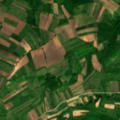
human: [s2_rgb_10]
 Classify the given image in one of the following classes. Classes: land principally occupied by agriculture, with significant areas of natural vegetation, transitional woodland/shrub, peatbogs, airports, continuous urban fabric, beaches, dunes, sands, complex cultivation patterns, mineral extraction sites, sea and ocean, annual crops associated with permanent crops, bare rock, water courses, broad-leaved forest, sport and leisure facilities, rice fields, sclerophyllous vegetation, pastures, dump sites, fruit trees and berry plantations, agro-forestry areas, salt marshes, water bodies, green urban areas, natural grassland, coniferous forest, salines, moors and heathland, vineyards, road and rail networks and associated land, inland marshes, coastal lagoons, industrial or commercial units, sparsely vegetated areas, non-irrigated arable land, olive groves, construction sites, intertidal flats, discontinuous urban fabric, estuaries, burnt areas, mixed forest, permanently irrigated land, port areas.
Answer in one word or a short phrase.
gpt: non-irrigated arable land, complex cultivation patterns, land principally occupied by agriculture, with significant areas of natural vegetation, broad-leaved forest